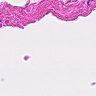
Metastatic tissue present: no